Question: I want to draw a bar plot of this data.frame in the order it is at the moment:
'''
df <- data.frame(y=rnorm(5),row.names=c("C","G","D","A","R"))
'''
Height shall be y, x shall be the row names.
I tried tried the following with no success:
'''
df$labels <- row.names(df)
ggplot(df, aes(x = labels, y = y)) + geom_bar(stat = "identity")
ggplot(df, aes(x = factor(labels, ordered = TRUE), y = y)) + geom_bar(stat = "identity")
df <- within(df, labels.factor <- factor(labels, levels=labels, ordered=T))
ggplot(df, aes(x = labels.factor, y = y)) + geom_bar(stat = "identity")
'''

So my question is: Why does my "order" gets ignored? How do I do this correctly? I'm sure that I'm missing something obvious here as it is so basic. Thanks in advance.
I did a mistake in my R session and oversaw that one proposed solution actually worked. Thanks @jlhoward and user2633645.
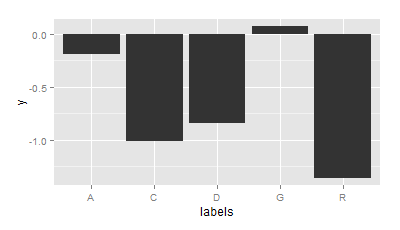
Answer: Try:
'''
df <- data.frame(cbind(x = c("C","G","D","A","R"), y=rnorm(5)), stringsAsFactors = FALSE)
head(df)
df$x <- factor(df$x, levels = c("C","G","D","A","R"))
levels(df$x)
class(df$y)
df$y <- as.numeric(df$y)
ggplot(df, aes(x = x, y = y)) + geom_bar(stat = "identity")
'''